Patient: sex M, age 73
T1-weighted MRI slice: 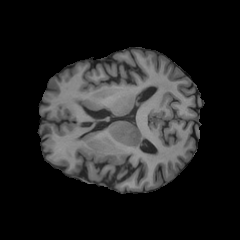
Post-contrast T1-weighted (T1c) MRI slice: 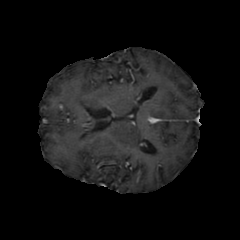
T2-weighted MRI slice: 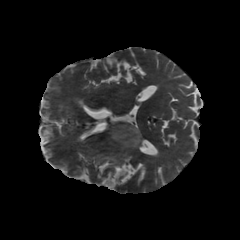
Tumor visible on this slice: yes
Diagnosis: Glioblastoma, IDH-wildtype
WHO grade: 4